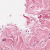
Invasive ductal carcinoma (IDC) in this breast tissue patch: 0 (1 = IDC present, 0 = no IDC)